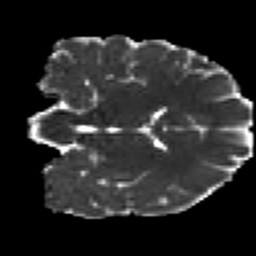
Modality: MD
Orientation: coronal
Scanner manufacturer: siemens
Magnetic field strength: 3 T
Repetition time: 7.8 s
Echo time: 0.09 s